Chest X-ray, PA view. Patient: 62 years old, sex M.
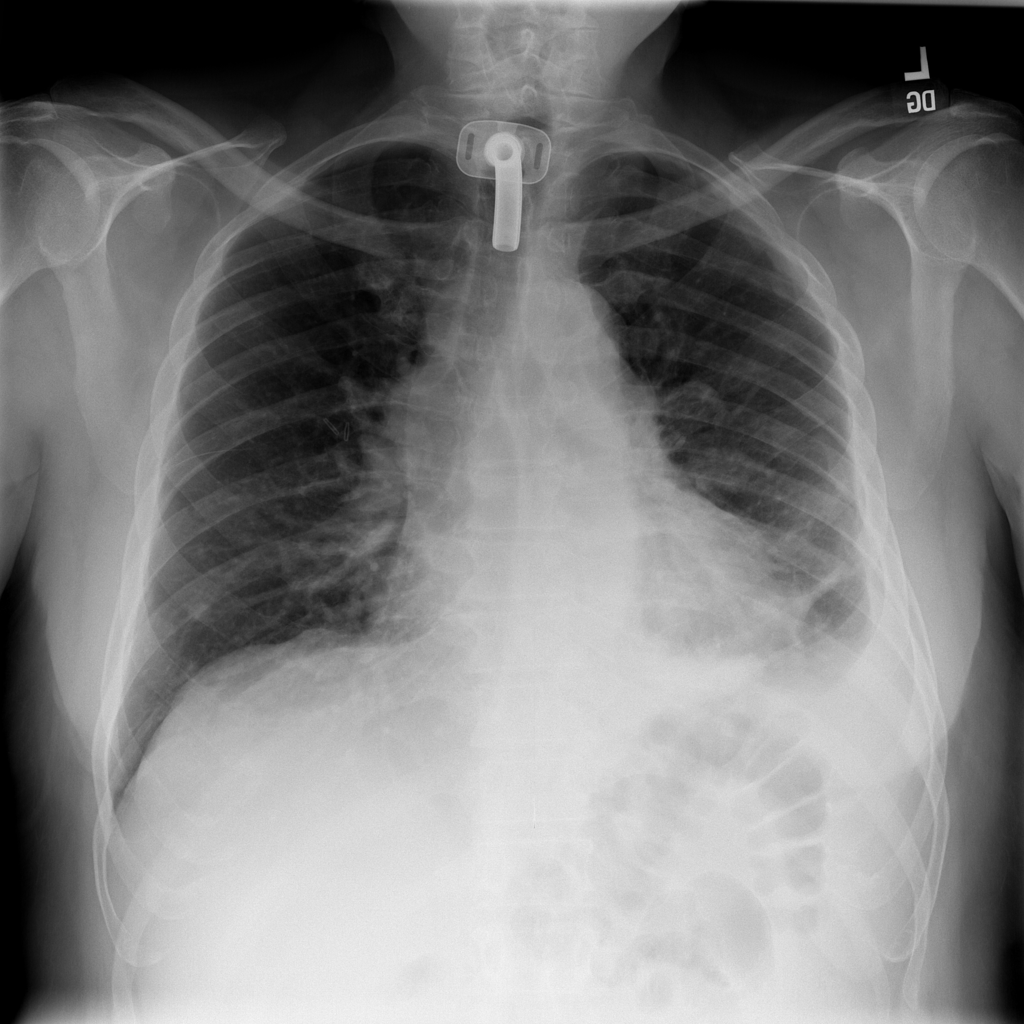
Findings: Atelectasis, Effusion, Infiltration